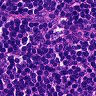
Metastatic tissue present: no